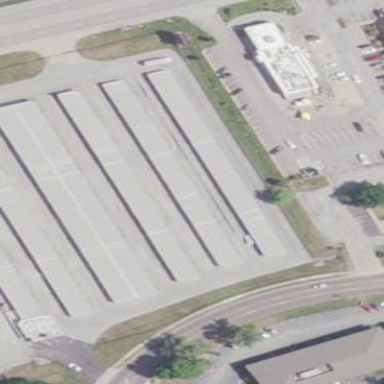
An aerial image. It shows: Warehouse.